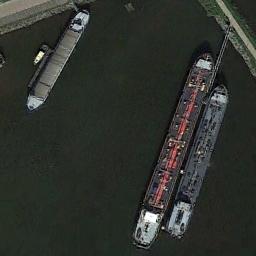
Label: ship